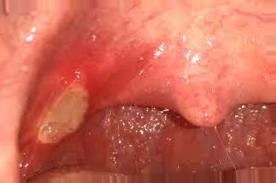
Condition: Mouth Ulcer